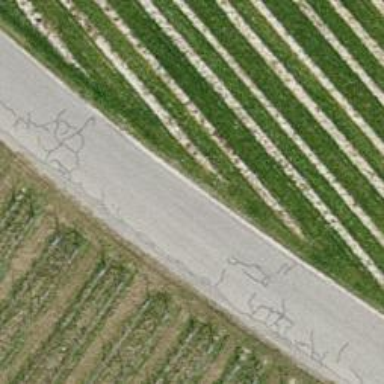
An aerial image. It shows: Unclassified road with asphalt surface and no sidewalk.